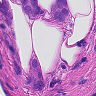
Metastatic tissue present: yes